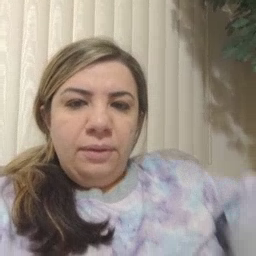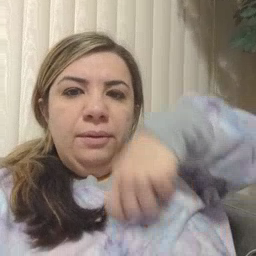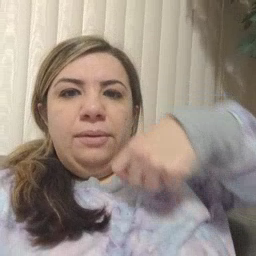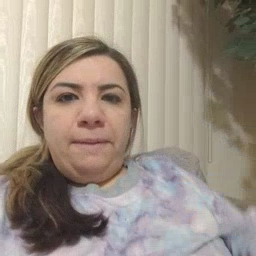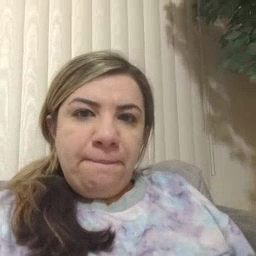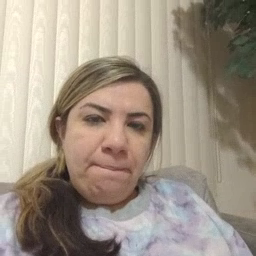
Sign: zipper